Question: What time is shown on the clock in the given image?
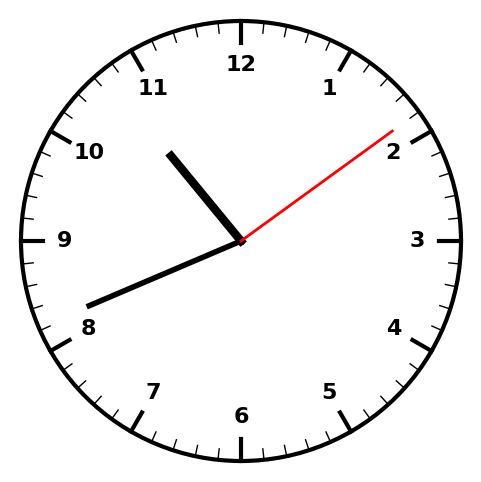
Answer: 10:41:09